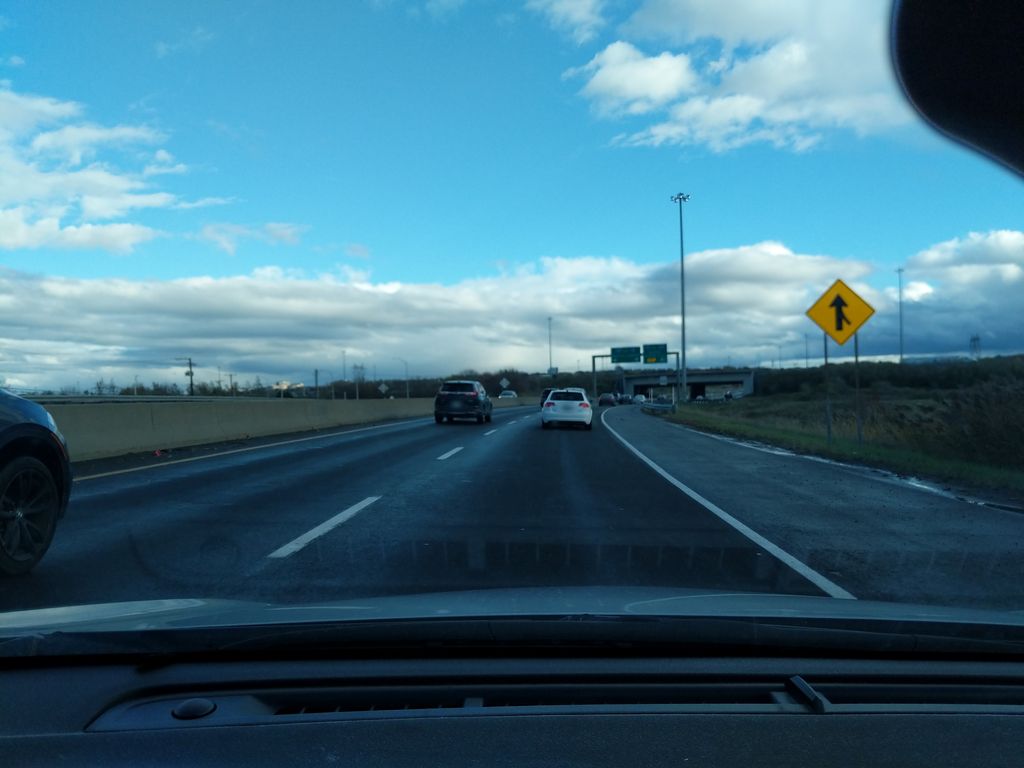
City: quebec_city